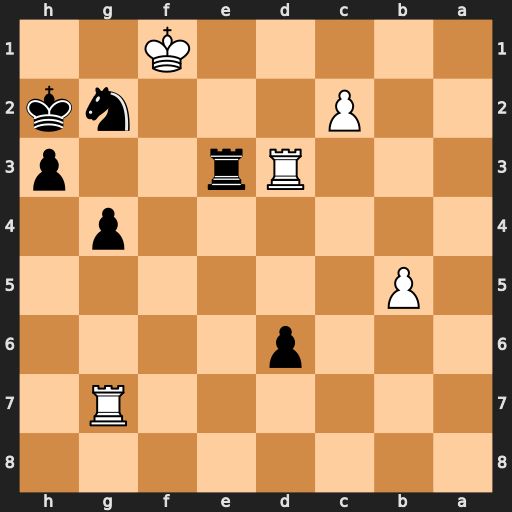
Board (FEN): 8/6R1/3p4/1P6/6p1/3Rr2p/2P3nk/5K2
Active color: b
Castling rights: -
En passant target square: -
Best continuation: g3 Rxe3 Nxe3+